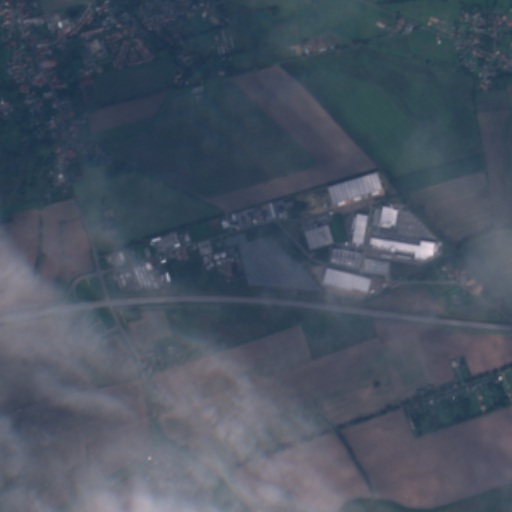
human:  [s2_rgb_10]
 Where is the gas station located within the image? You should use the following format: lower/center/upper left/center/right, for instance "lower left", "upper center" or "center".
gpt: The gas station is located in the upper left of the image.
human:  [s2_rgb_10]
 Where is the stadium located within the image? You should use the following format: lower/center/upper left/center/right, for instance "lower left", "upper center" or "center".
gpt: The stadium is located in the upper center of the image.
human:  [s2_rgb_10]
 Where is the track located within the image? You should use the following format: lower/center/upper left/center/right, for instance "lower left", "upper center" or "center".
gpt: The track is located in the upper left of the image.
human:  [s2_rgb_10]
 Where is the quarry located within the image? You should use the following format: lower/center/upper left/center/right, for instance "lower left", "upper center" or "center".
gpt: There is no quarry in the image.